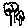
Label: tree